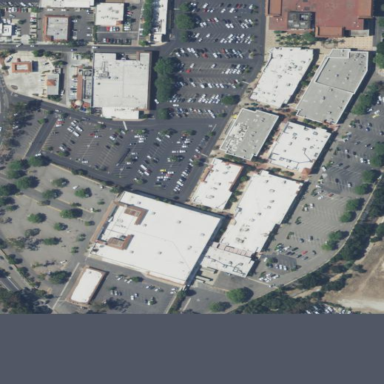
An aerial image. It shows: Mall.